Question: I have a controller that displays the timer for my countdown app.

The code to display the timer:
'''
String get timerString {
duration = controller.duration * controller.value;
return '${duration.inMinutes}:${(duration.inSeconds % 60).toString().padLeft(2, '0')}';
}
'''
I want to add a TTS to speak whenever the timer goes to "3,2,1". Like a countdown TTS. I tried implementing the TTS in the timerString function, but the duration changes too fast for the TTS to speak.
'''
Future _speak(String text) async {
var result = await flutterTts.speak(text);
}
'''
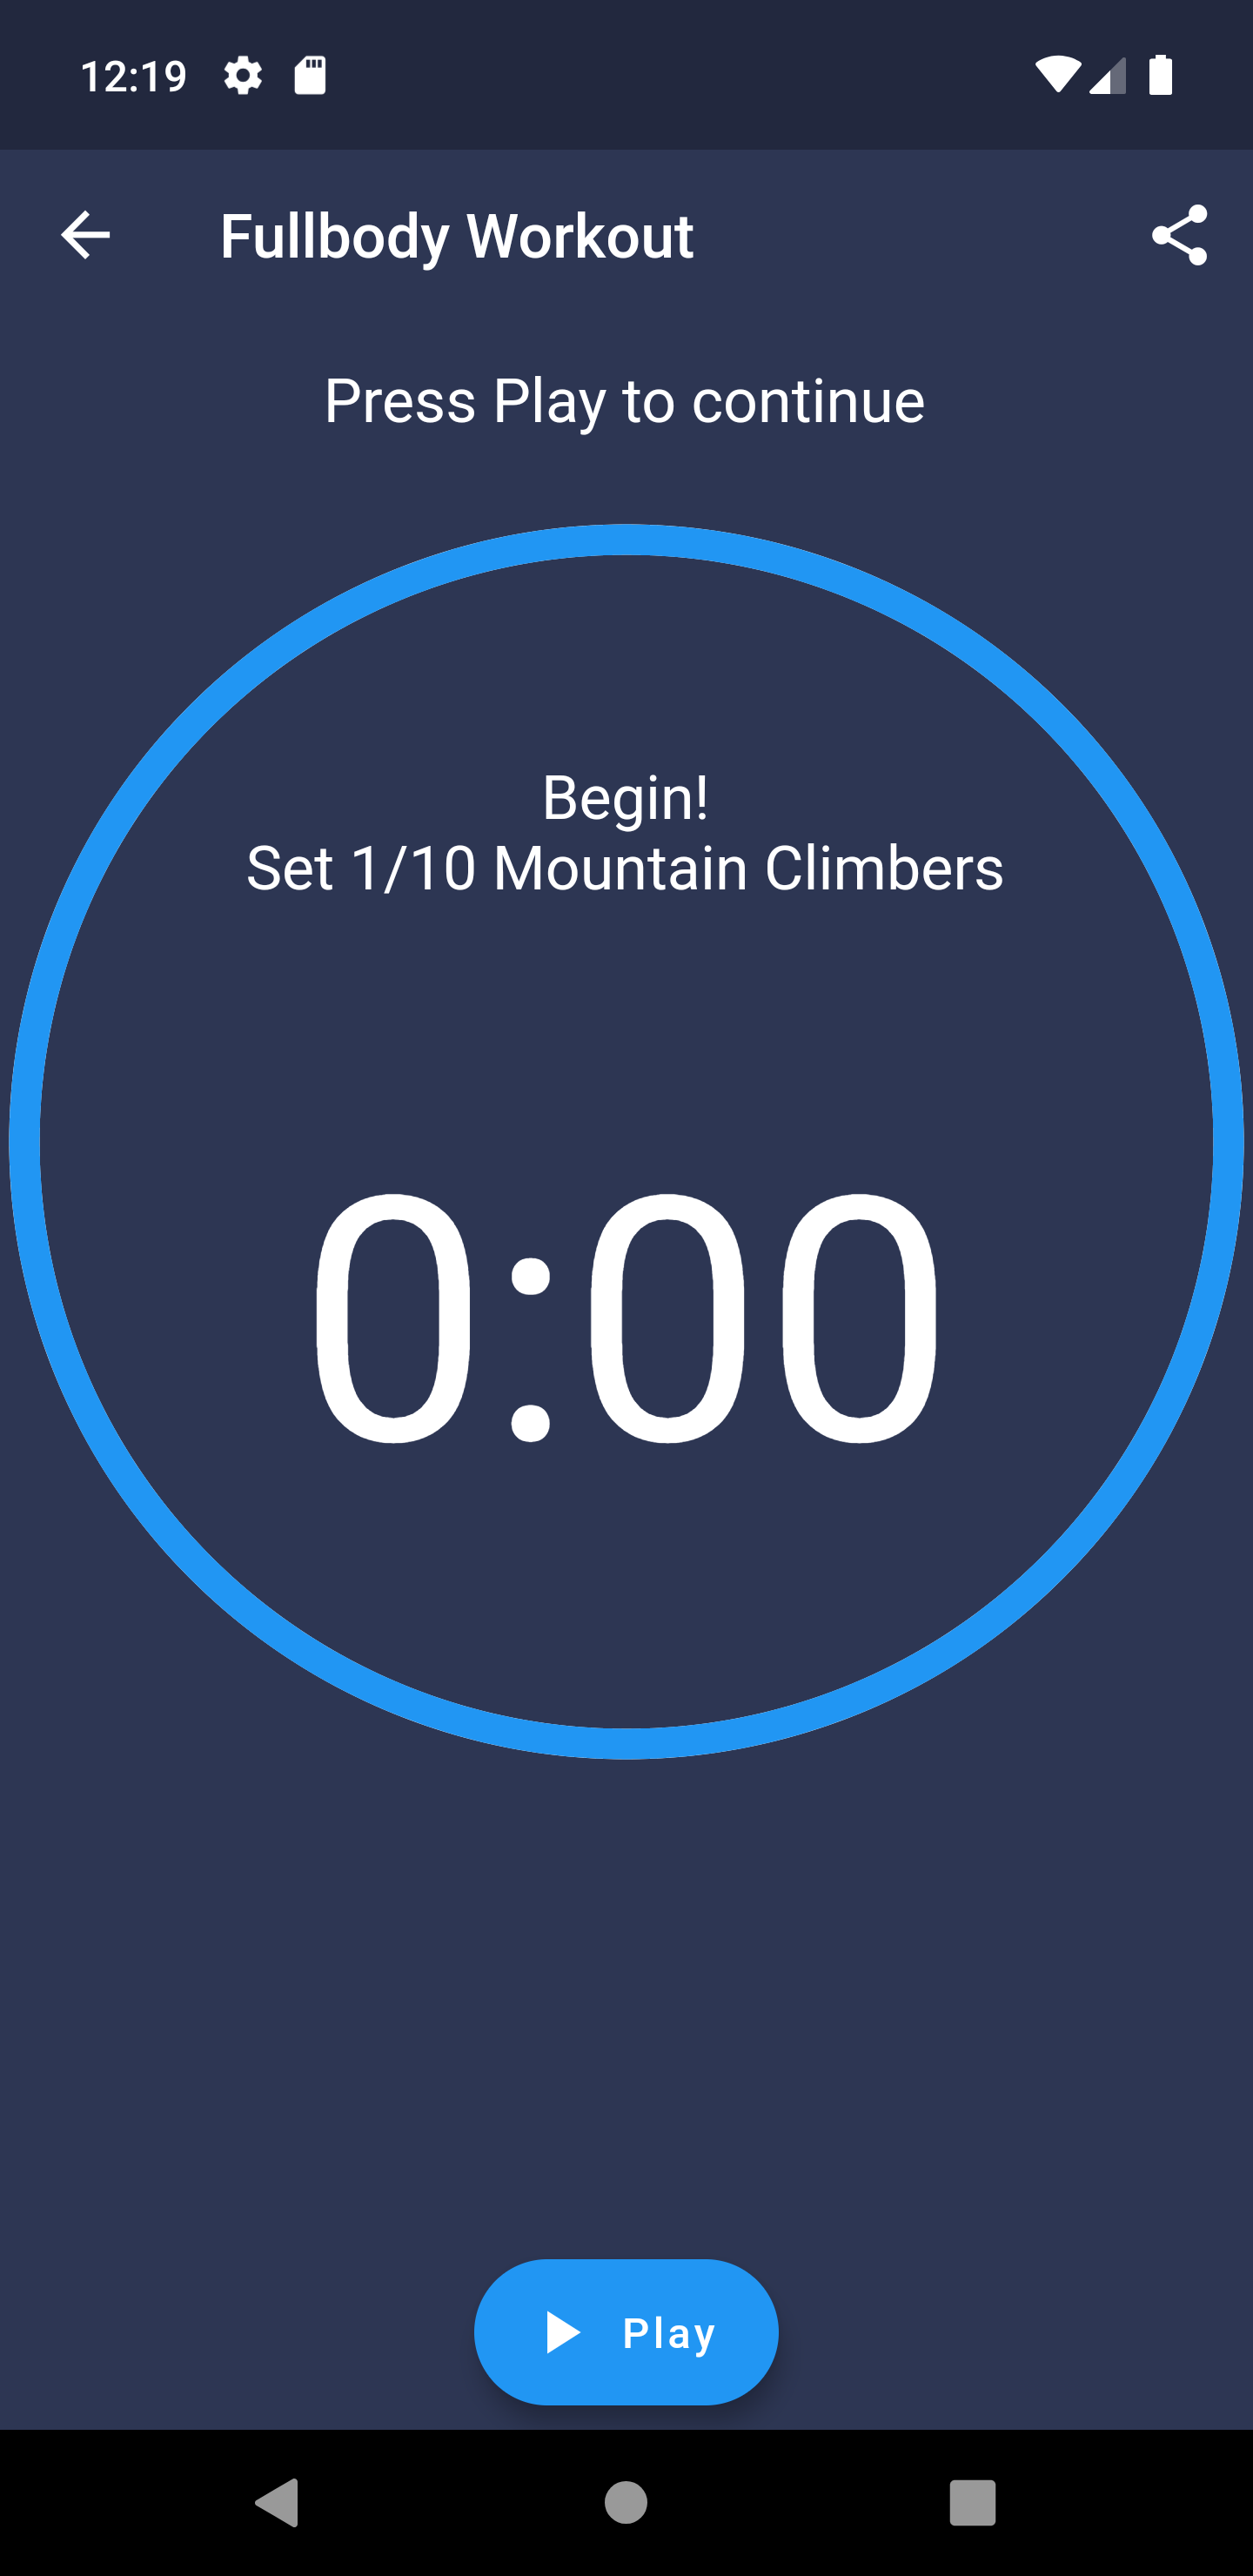
Answer: Do not await the 'speak()' method. Just trigger it and don't wait it.
Here is a function that counts down.
'''
void countdown(FlutterTts tts, int from, Duration delay) async {
for (var i = from; i > 0; i--) {
tts.speak(i.toString());
await Future.delayed(delay);
}
}
'''